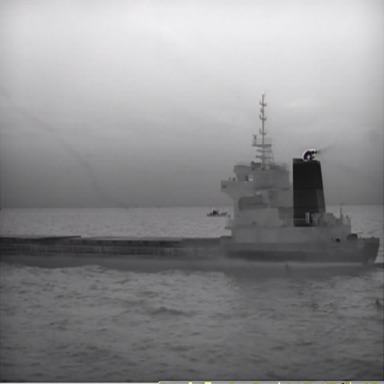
There is a liner in the infrared image.